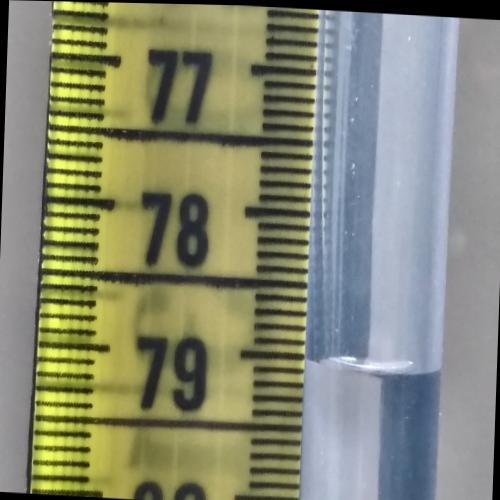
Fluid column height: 79.0 cm